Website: lowes
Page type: payment
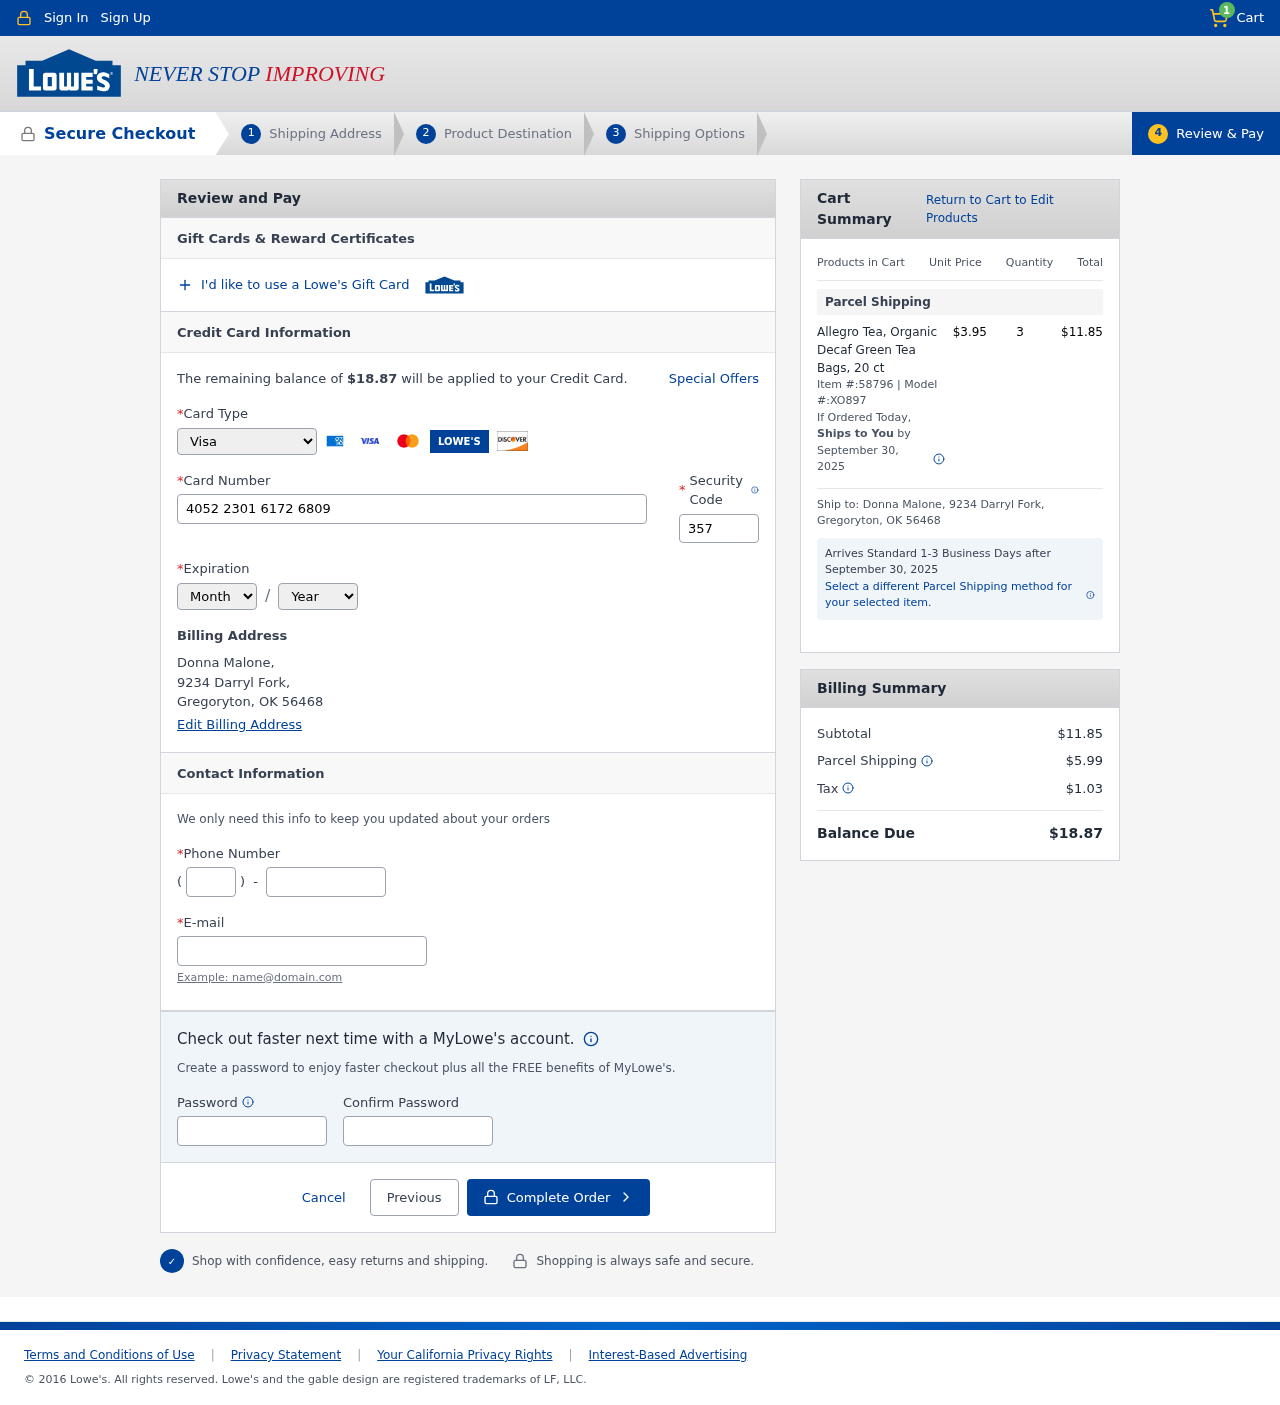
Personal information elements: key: PII_CARD_CVV
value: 357
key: PII_CARD_EXPIRY_MONTH
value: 08
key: PII_CARD_EXPIRY_YEAR
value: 27
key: PII_CARD_NUMBER
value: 4052 2301 6172 6809
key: PII_CARD_TYPE
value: Visa
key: PII_CITY_STATE_ZIP
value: Gregoryton, OK 56468
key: PII_EMAIL
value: donna.malone@gmail.com
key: PII_FULLNAME
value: Donna Malone,
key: PII_PHONE
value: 7064693546
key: PII_PHONE_AREA
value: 706
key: PII_STREET
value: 9234 Darryl Fork
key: PII_STREET
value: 9234 Darryl Fork,
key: PII_FULLNAME2
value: Donna Malone
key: PII_CITY
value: Gregoryton
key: PII_STATE_ABBR
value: OK
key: PII_POSTCODE
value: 56468
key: PII_POSTCODE_FULL
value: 56468
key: PII_CITY_STATE
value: Gregoryton, OK
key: PII_POSTCODE_NUMERIC
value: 56468
Product elements: key: PRODUCT1_NAME
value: Allegro Tea, Organic Decaf Green Tea Bags, 20 ct
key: PRODUCT1_PRICE
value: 3.95
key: PRODUCT1_QUANTITY
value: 3
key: PRODUCT1_ITEM
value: Item #:58796
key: PRODUCT1_MODEL
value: Model #:XO897
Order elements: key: ORDER_NUM_ITEMS
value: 1
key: ORDER_TOTAL
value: $18.87
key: ORDER_SHIPPING_DATE
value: September 30, 2025
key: ORDER_SUBTOTAL
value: $11.85
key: ORDER_SHIPPING_DATE2
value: September 30, 2025
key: ORDER_SHIPPING_COST
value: $5.99
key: ORDER_TAX
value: $1.03